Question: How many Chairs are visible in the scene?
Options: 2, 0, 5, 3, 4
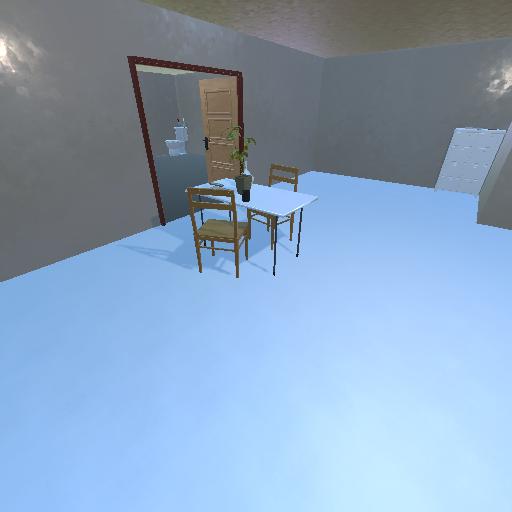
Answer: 2